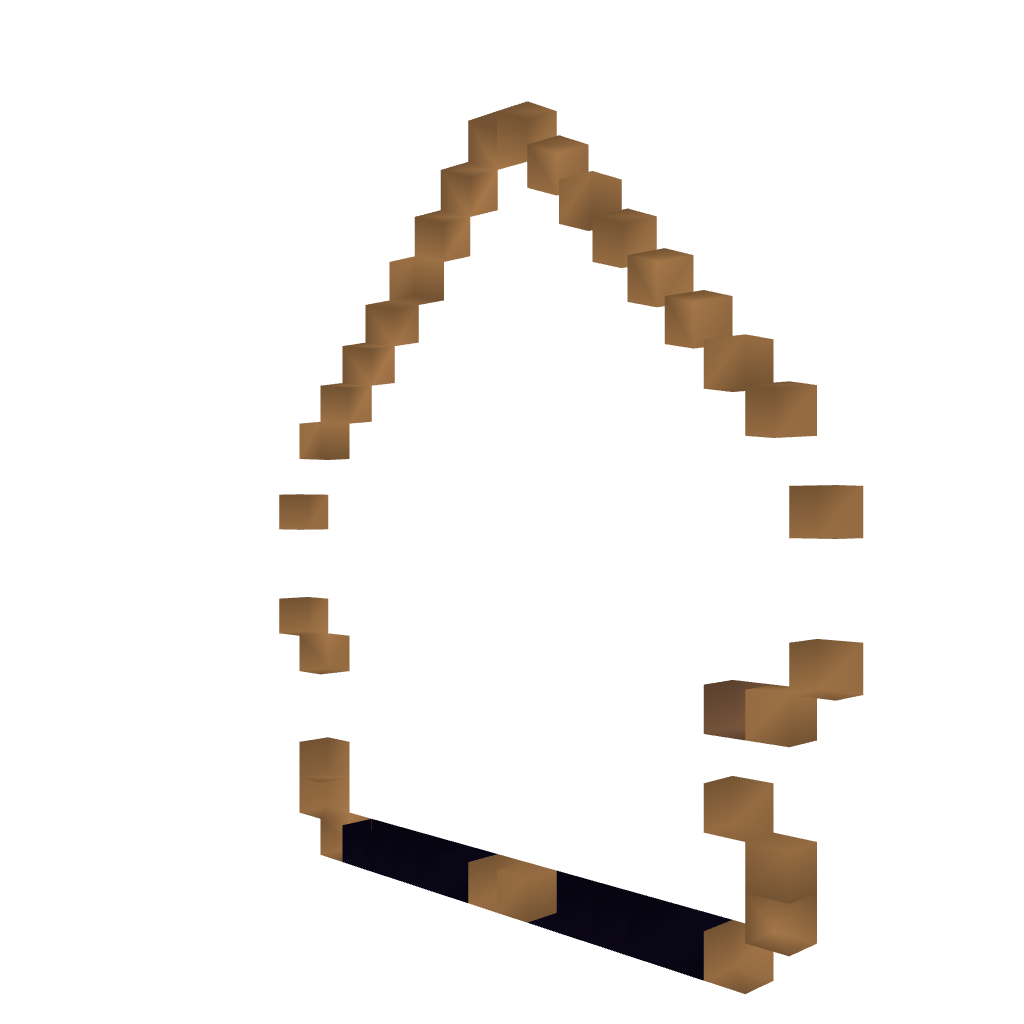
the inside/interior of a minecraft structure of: Super Mario Goomba